Question: It seems that there is a mismatch between the disk space displayed in the GUI in MB and the actual space interpreted by the installer in KB.
The bug so far is being reproduced on RHEL 6.5 64b.

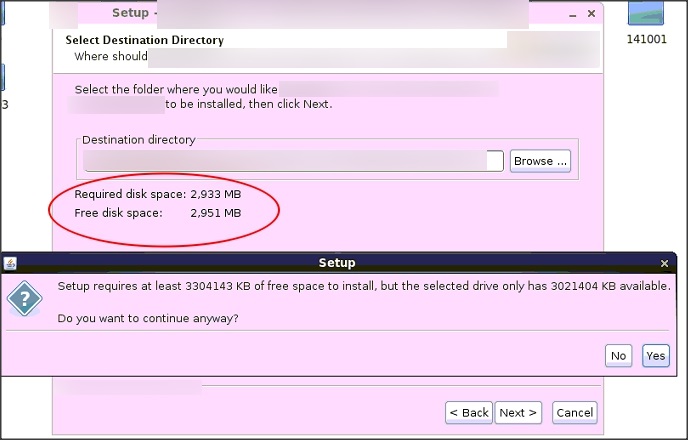
Answer: The installer requires a 10% safety margin that may be used by temporary files or for the actually larger amount of required disk space for small files.
That safety margin was not included in the displayed value on the "Installation location" screen. This will be fixed in install4j 6.0.2.